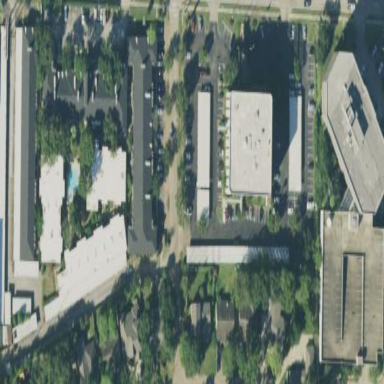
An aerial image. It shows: Commercial area.